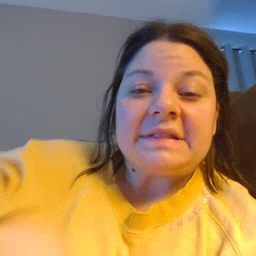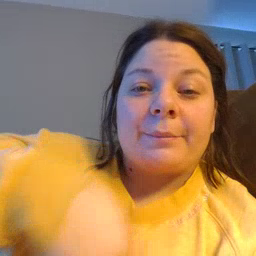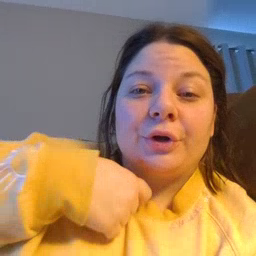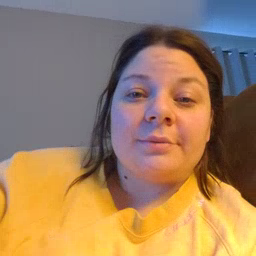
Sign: zipper